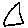
Label: triangle